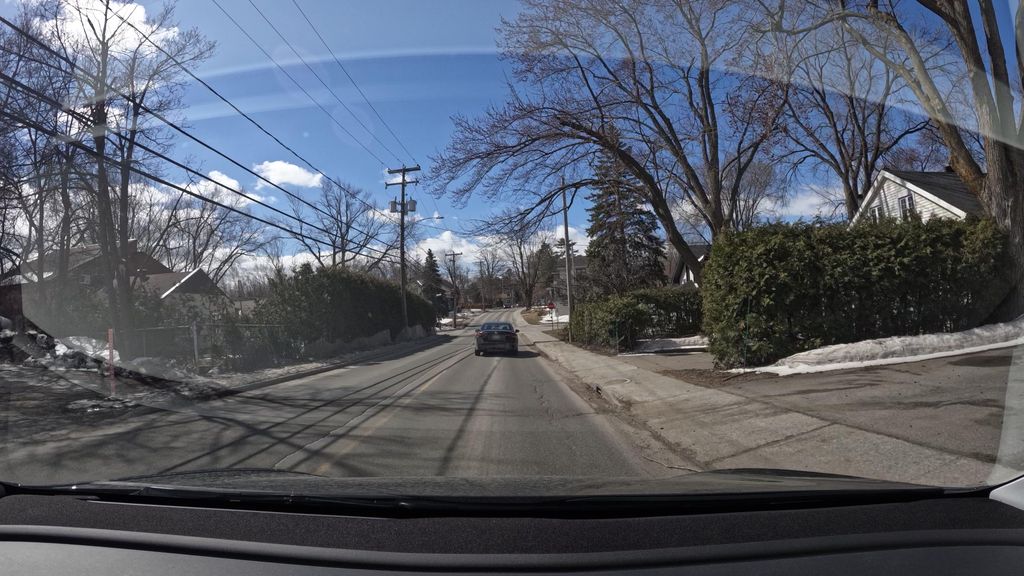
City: montreal